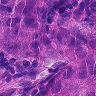
Metastatic tissue present: yes